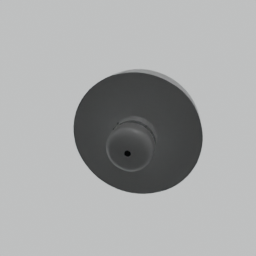
Label: electronics